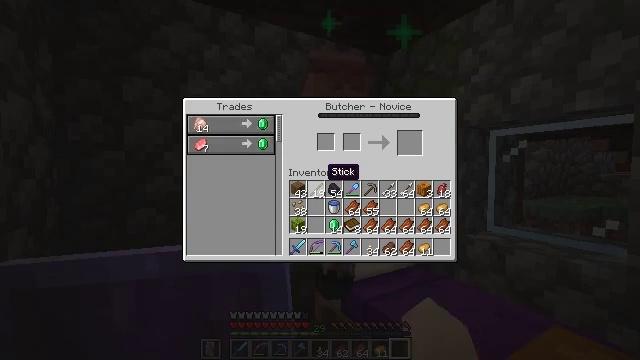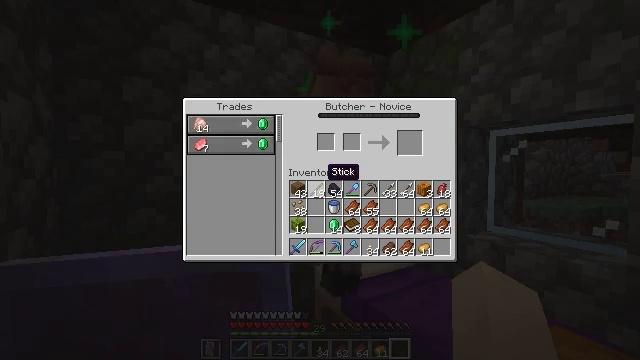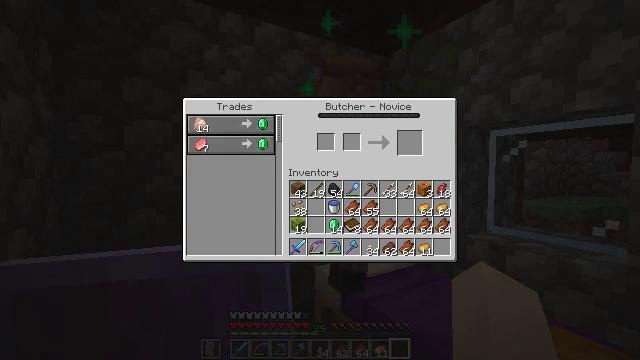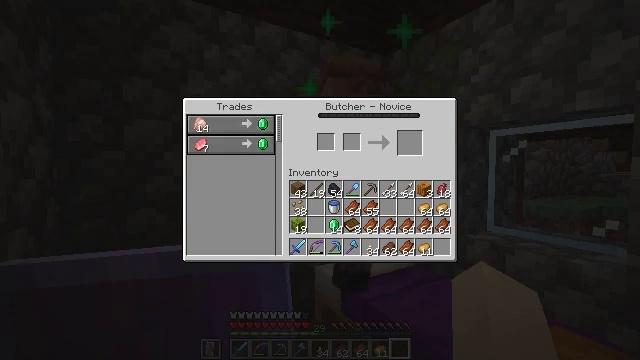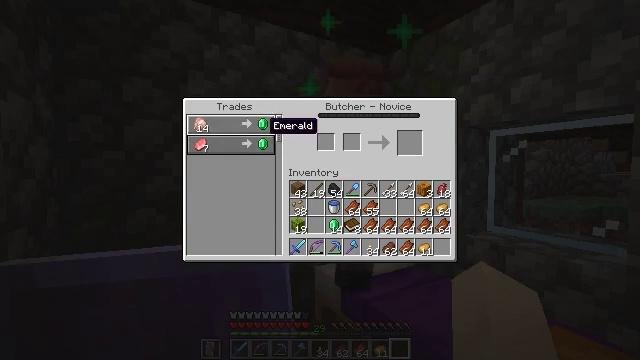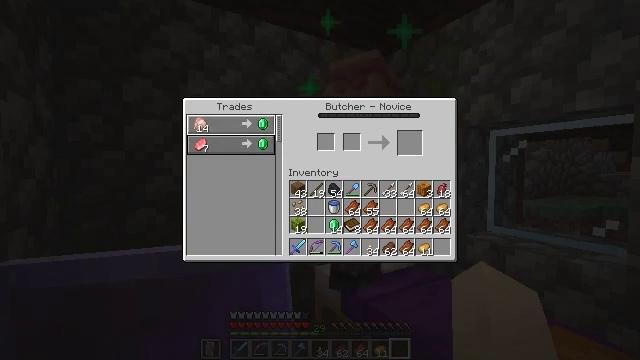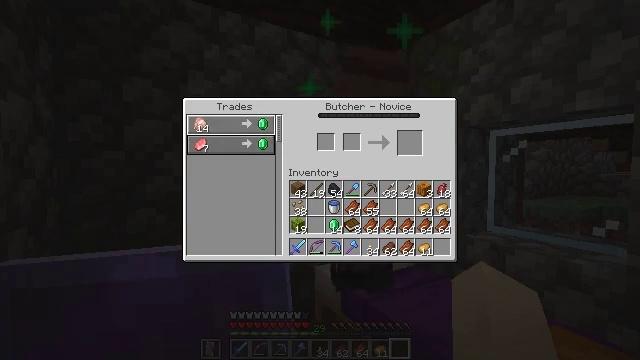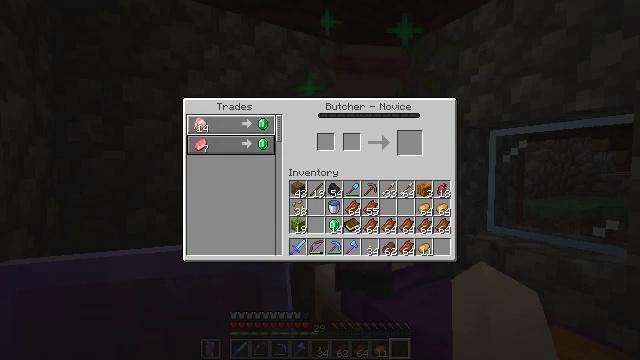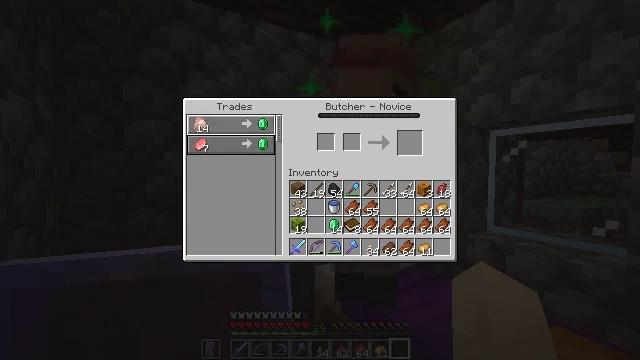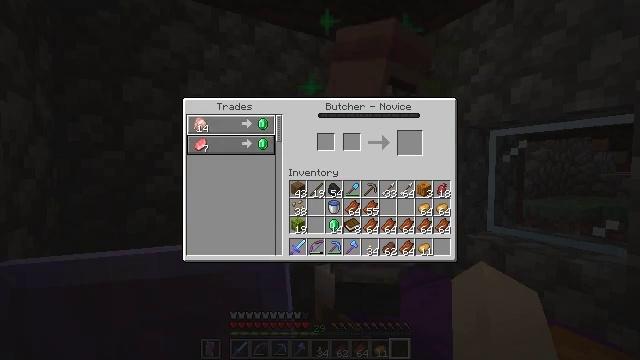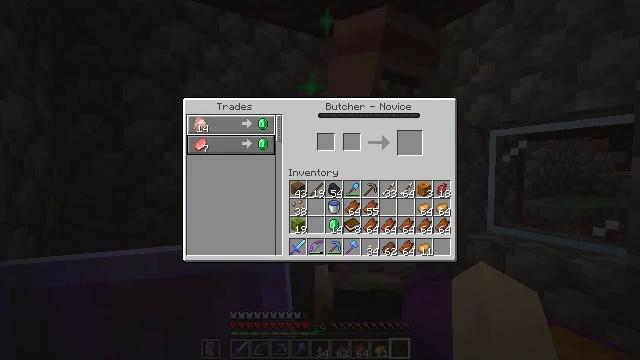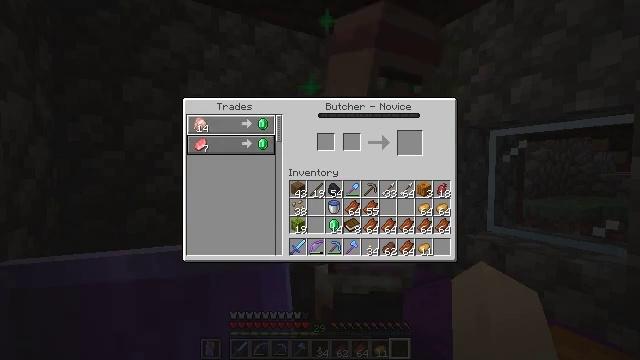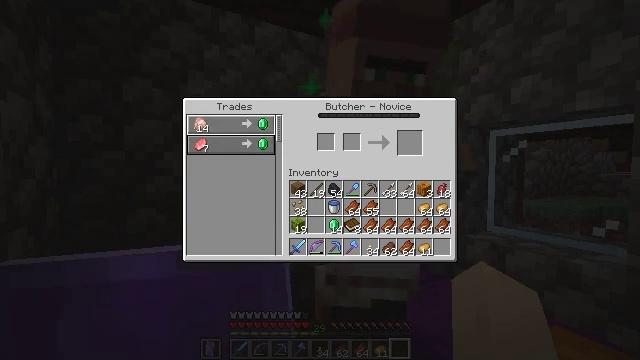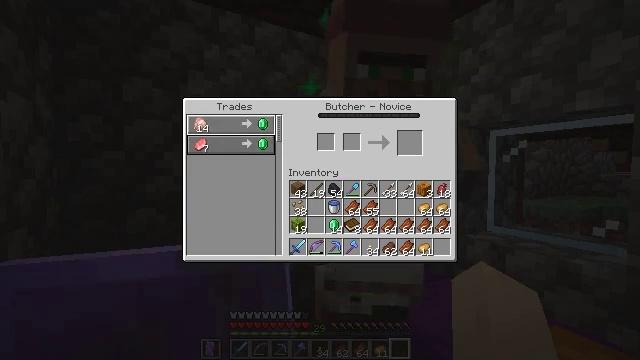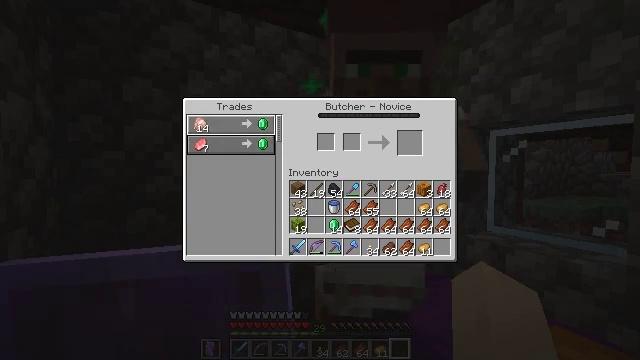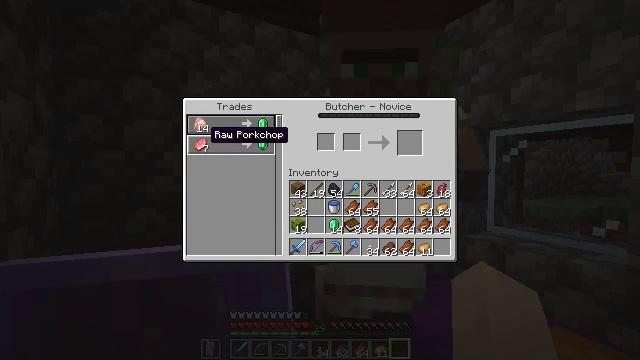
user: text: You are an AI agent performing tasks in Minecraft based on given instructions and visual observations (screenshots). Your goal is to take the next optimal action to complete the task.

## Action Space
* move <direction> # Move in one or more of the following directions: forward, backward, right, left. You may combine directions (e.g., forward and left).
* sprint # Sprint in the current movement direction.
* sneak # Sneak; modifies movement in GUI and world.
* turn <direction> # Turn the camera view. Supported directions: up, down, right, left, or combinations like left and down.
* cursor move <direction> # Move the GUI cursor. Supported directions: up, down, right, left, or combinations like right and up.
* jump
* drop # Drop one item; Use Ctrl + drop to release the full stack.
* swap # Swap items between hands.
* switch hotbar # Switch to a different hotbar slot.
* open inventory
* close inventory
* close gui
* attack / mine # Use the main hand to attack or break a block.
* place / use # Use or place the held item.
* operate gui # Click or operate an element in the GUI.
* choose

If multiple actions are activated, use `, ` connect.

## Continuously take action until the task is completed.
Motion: motion action
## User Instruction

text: Destroy the smoker to move it.
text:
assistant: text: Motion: no_op
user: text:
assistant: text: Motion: cursor move left and up
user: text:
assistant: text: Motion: cursor move left and up
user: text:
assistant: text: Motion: cursor move left and up
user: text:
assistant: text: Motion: cursor move left
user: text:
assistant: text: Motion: no_op
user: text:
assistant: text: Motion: no_op
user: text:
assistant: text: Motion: no_op
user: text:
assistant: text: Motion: no_op
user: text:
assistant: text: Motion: cursor move left
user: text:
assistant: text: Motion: cursor move left
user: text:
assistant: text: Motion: no_op
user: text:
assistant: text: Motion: no_op
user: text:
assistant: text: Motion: cursor move left
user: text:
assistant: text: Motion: cursor move down
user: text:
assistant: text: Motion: no_op
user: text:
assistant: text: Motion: no_op
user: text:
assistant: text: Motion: no_op
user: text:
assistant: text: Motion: no_op
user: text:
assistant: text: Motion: no_op
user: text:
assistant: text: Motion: no_op
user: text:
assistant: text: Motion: no_op
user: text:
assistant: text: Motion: no_op
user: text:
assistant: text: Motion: no_op
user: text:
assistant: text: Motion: no_op
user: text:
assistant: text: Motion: no_op
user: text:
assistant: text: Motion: no_op
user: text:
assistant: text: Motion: no_op
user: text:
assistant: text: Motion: no_op
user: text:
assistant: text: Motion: no_op